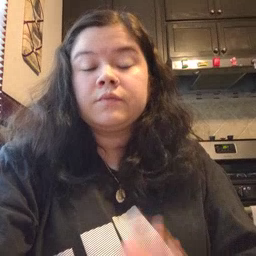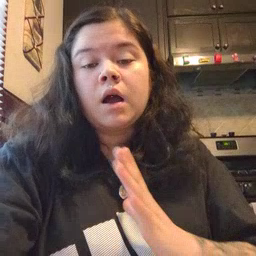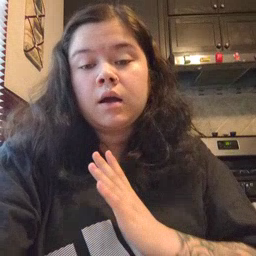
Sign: fine